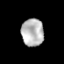
Tissue: prostate
Cell type: T cells
Senescence score: 0.3063
Nuclear area (px): 601
Mean DAPI intensity: 184.845